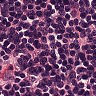
Metastatic tissue present: no